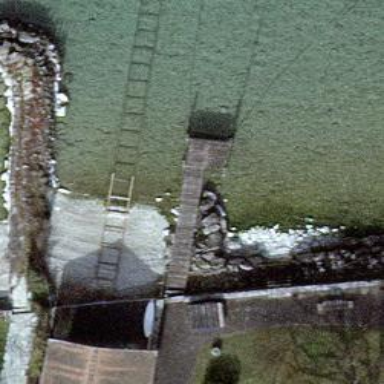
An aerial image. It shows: Man-made pier.